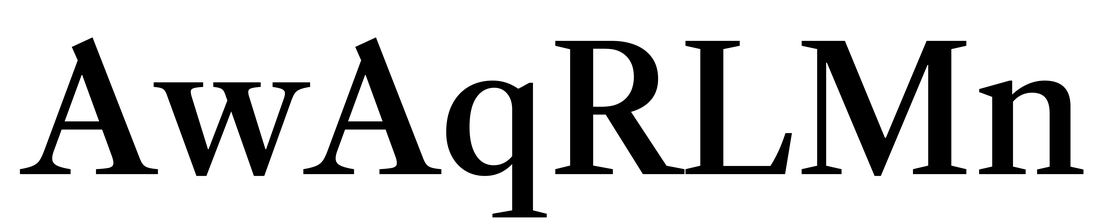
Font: LibreCaslonText_Medium